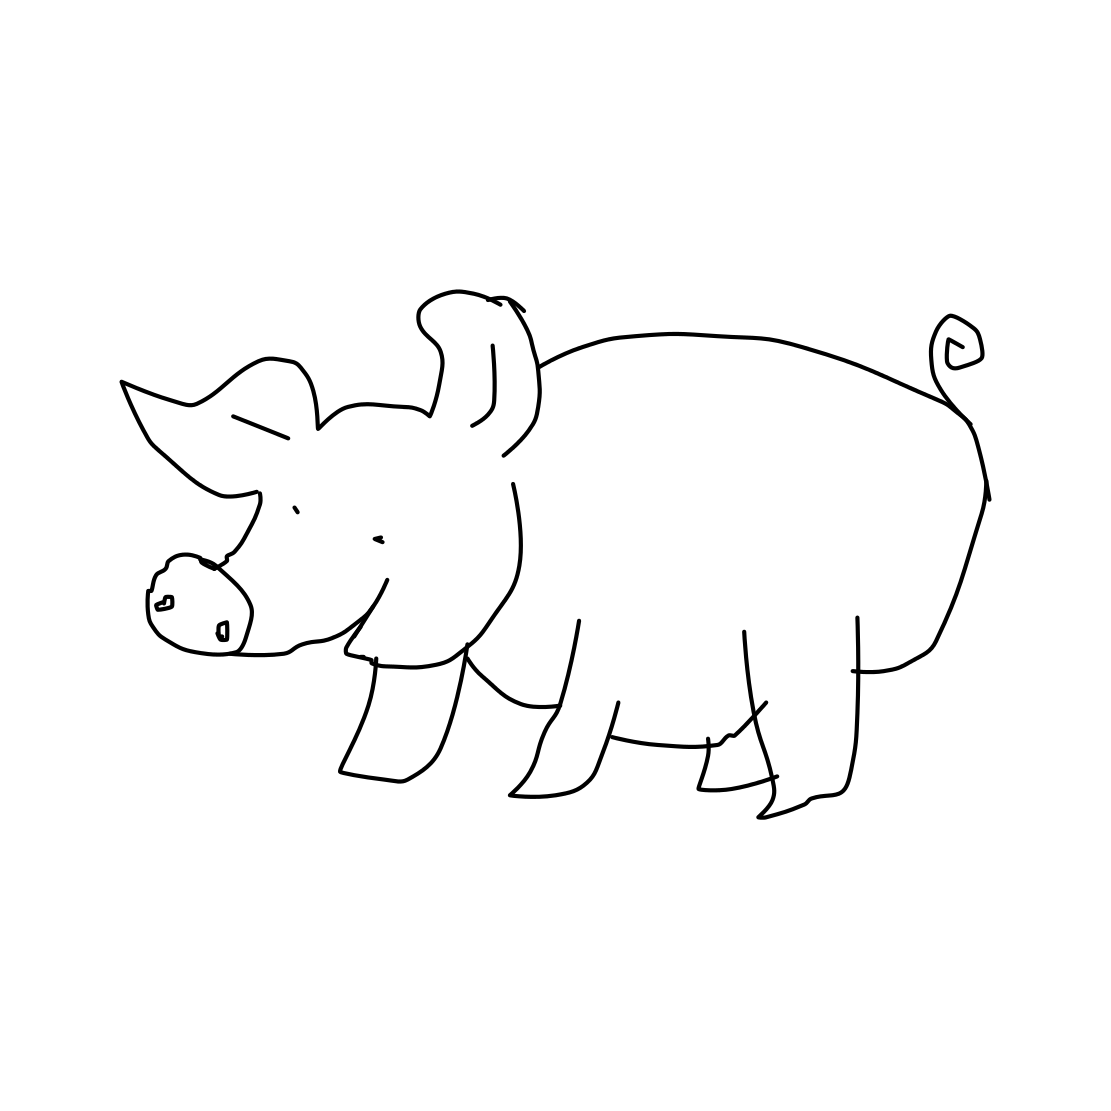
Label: pig